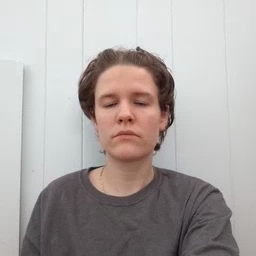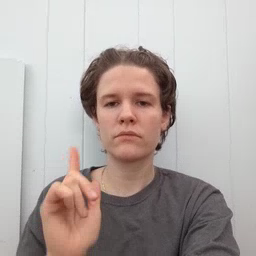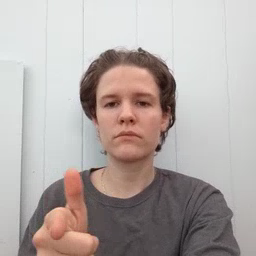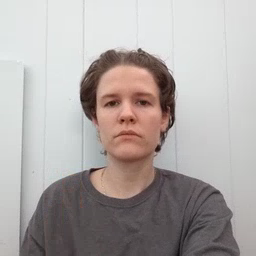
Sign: later